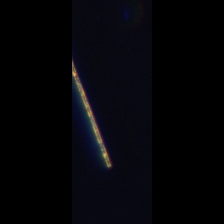
Taxon: Leptocylindrus
Group: Diatoms